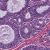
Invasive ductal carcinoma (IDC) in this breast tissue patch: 1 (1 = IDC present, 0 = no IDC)